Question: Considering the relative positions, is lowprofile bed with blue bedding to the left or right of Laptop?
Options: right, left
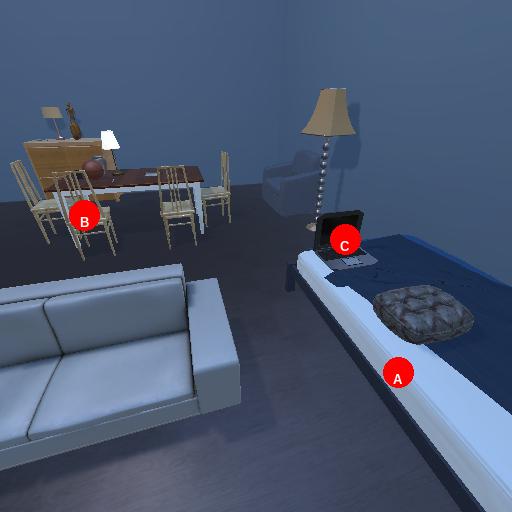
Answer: right